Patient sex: M
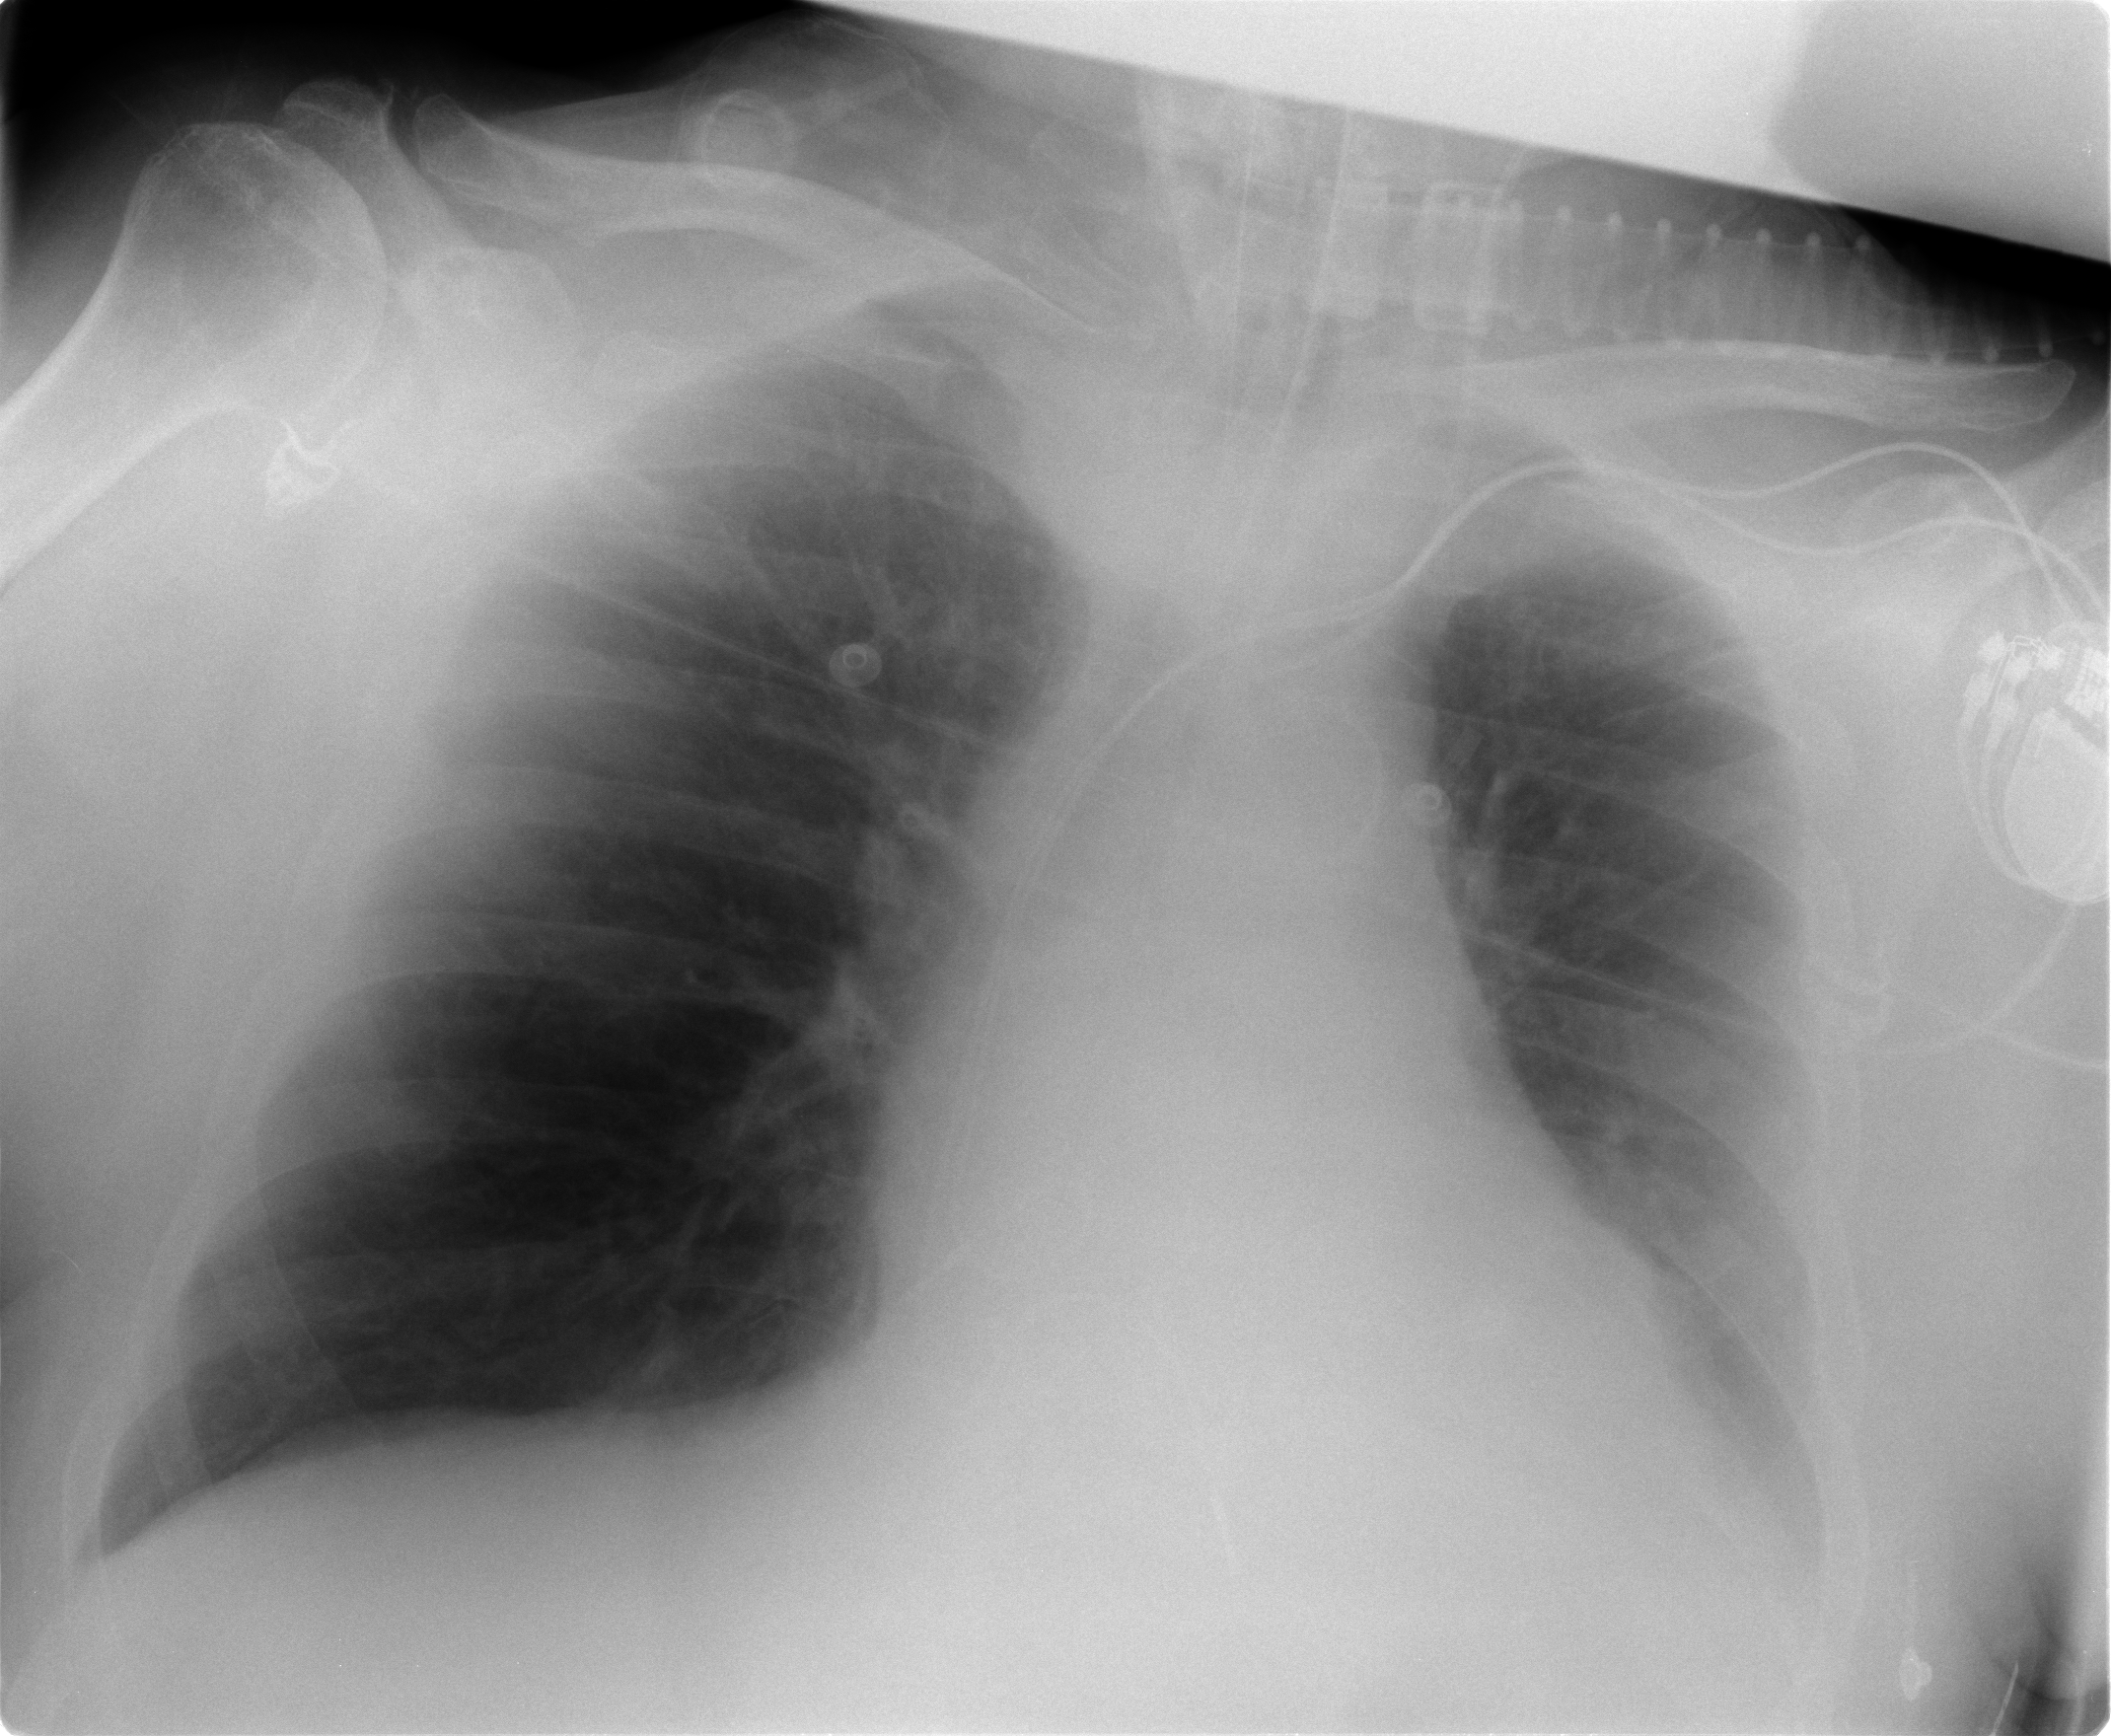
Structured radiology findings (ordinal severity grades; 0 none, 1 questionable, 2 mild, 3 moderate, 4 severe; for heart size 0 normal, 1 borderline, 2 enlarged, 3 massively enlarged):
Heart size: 1
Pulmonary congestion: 2
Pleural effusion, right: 1
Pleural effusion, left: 3
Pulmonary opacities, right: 0
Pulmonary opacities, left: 1
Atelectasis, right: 2
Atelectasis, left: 3